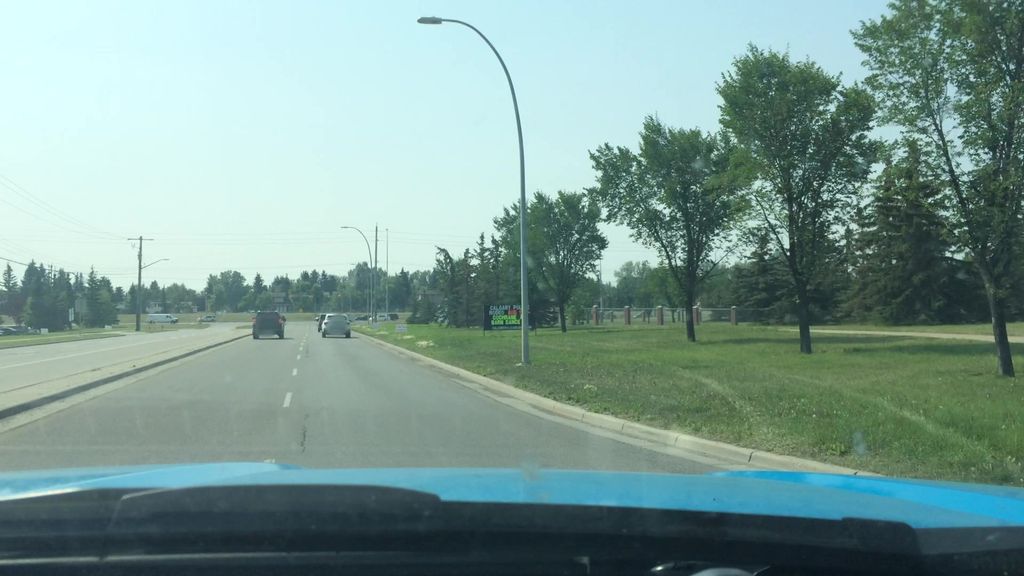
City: calgary